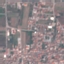
Label: Residential